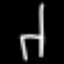
Label: chair